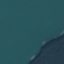
Land use / land cover: SeaLake